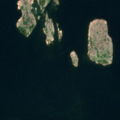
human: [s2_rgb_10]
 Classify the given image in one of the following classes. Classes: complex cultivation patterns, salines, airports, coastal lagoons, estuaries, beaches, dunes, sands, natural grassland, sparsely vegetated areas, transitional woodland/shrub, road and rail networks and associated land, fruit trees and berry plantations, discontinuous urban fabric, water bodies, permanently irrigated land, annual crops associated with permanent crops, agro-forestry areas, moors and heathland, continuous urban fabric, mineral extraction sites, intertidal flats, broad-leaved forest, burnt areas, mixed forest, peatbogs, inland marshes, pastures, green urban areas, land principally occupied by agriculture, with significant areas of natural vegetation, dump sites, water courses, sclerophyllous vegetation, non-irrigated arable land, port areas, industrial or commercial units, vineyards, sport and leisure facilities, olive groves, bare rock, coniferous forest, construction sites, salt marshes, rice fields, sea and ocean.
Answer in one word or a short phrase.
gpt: sea and ocean